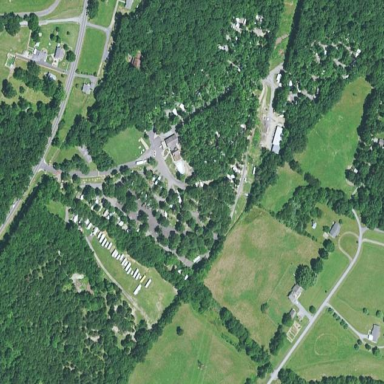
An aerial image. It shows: Caravan site for tourism.